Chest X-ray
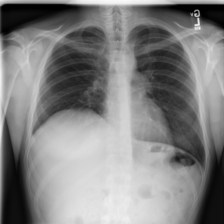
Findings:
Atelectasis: negative
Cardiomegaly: negative
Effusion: negative
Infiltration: positive
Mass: negative
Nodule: negative
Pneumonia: negative
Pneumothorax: negative
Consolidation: negative
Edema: negative
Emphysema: negative
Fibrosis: negative
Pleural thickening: negative
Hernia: negative